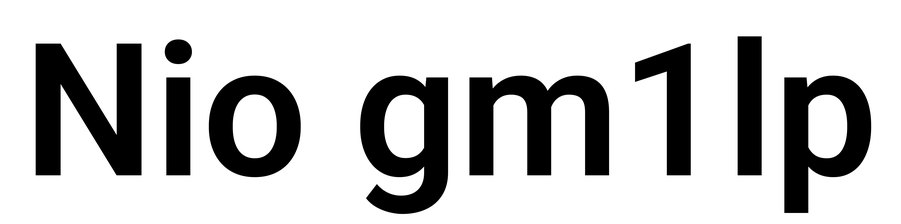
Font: Roboto_SemiBold